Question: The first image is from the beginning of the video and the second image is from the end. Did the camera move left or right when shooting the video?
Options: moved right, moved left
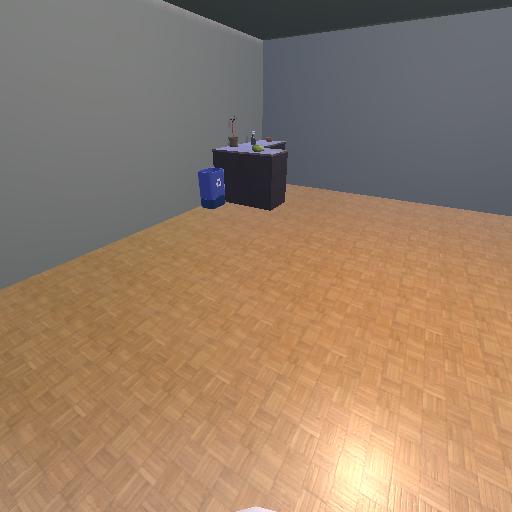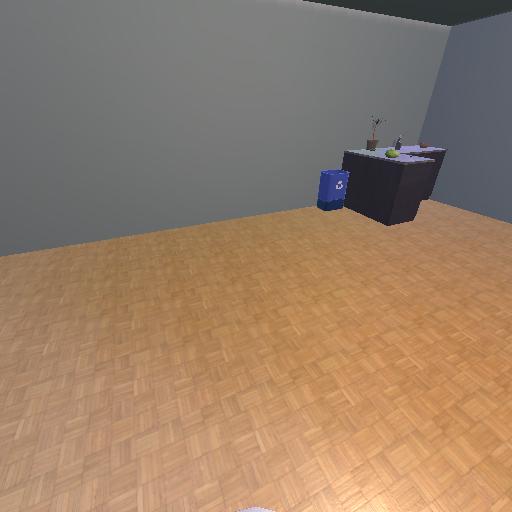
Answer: moved right